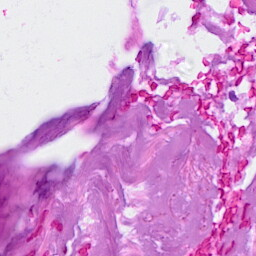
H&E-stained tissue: Breast